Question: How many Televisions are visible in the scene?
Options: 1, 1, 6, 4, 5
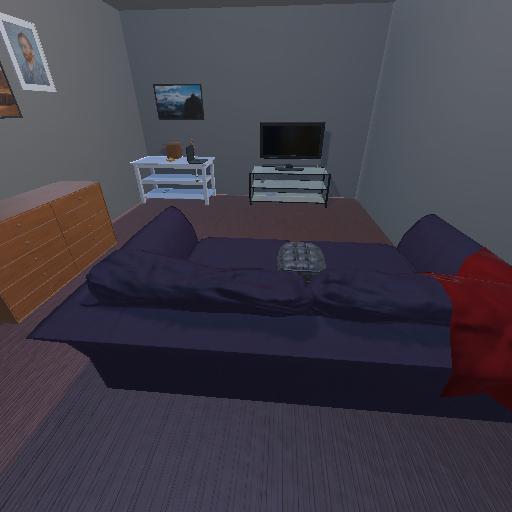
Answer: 1